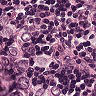
Metastatic tissue present: yes